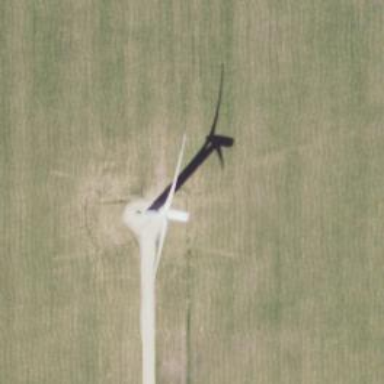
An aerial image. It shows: Wind generator with horizontal axis. The generator is wind turbine.